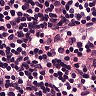
Metastatic tissue present: no